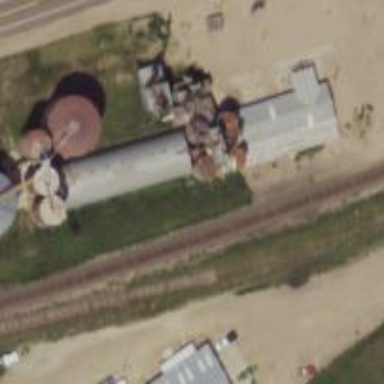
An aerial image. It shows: Silo.